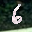
Label: 6